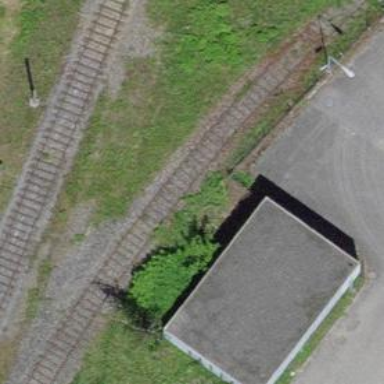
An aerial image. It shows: Single-track railway spur.